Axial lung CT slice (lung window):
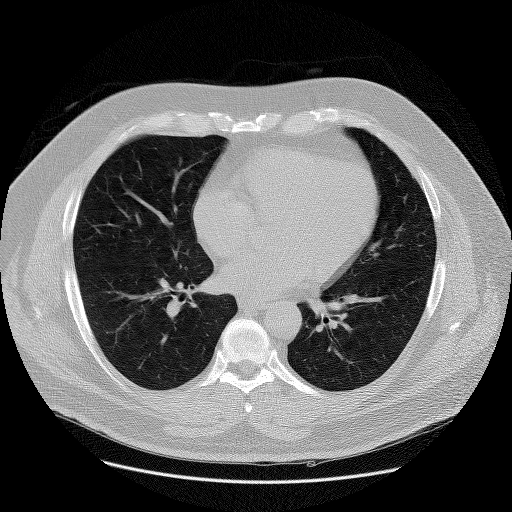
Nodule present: no